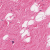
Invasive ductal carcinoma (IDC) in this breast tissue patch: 0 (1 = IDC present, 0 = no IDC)